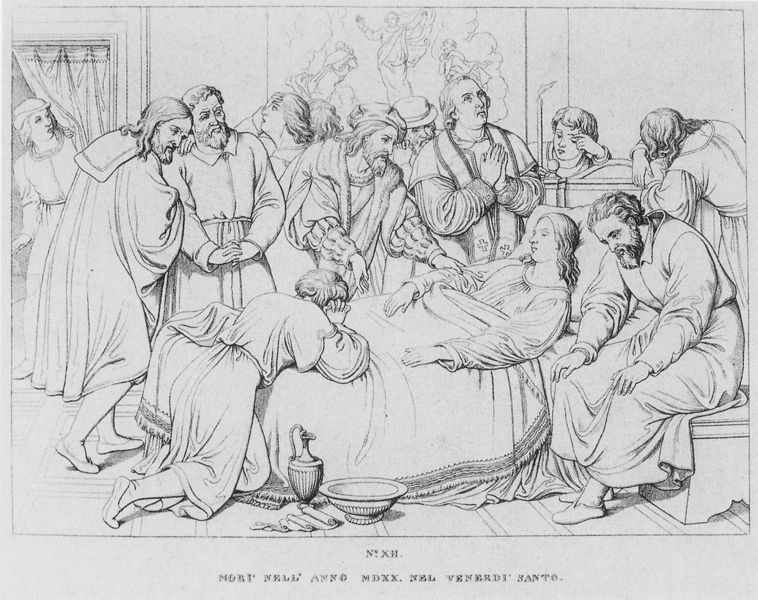
Titel: Vita di Raffaele da Urbino disegnata ed incisa da Giovanni Riepenhausen in XII Tavole, Roma 1833
Künstler: Johannes Riepenhausen
Schlagwörter: gott, gruppe, umhang, wasser, frauen, menschen, frankreich, frau, grau, kleider, männer, schwarz, tür, weiss, zeichnung, zimmer, gürtel, bart, kragen, schale, schüssel, trauer, bild, innenraum, vorhang, familie, kanne, krug, graphik, hocker, französisch, inschrift, kerze, bett, krank, buch, weinen, schwarzweiss, radierung, stich, illustration, beten, gebet, salbung, pfarrer, totenbett, kranker, priester, menschengruppe, kupferstich, kranke, krankenbett, beweinung, trauernde, klagen, römisch, sorge, sterbebett, apostel, aufbahrung, tod mariens, bettstatt, pflegen, trauergemeinde, letzte salbung, nell, beweiung, tod marias, beten gott